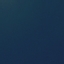
Land use / land cover class: SeaLake